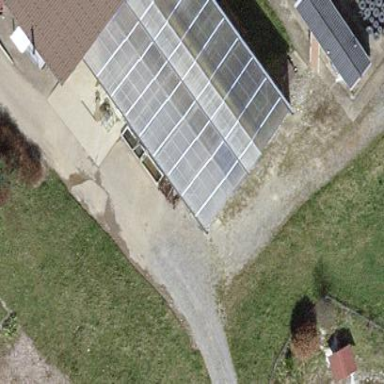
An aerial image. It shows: Greenhouse used for horticulture.